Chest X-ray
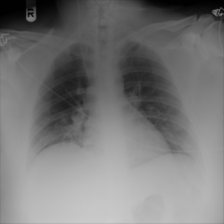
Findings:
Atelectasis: negative
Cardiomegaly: negative
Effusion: negative
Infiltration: negative
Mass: negative
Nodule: negative
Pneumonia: negative
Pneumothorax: negative
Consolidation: negative
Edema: negative
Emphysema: negative
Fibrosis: negative
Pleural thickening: negative
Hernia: negative